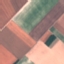
Land use / land cover class: AnnualCrop